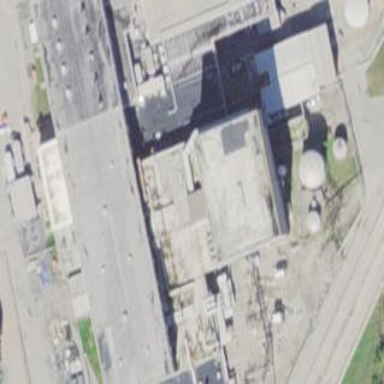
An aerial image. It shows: Nuclear power generator.